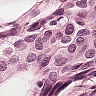
Metastatic tissue present: yes